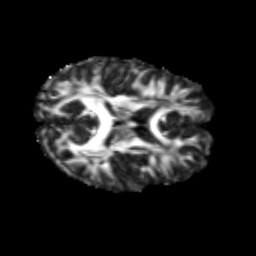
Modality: FA
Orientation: axial
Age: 25
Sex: male
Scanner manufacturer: siemens
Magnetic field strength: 3 T
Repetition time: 3.5 s
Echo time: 0.125 s